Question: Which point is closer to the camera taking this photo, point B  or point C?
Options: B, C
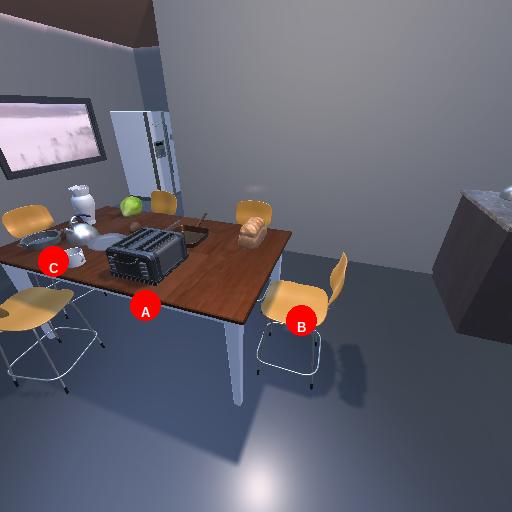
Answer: B